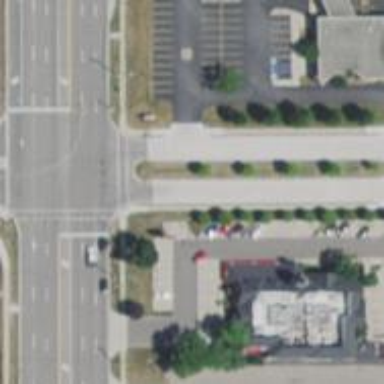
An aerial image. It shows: Unclassified road with separate sidewalk.